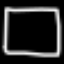
Label: square